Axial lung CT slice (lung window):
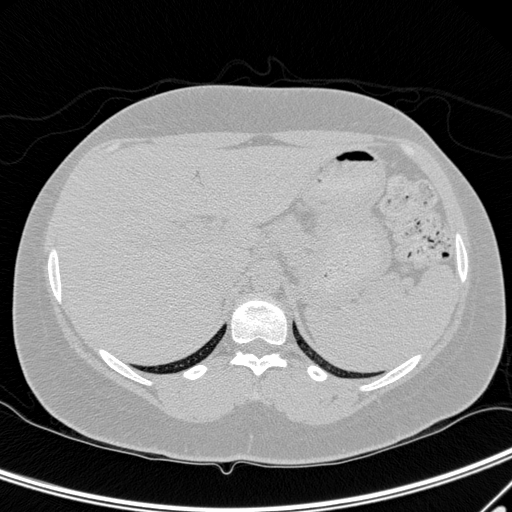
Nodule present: no